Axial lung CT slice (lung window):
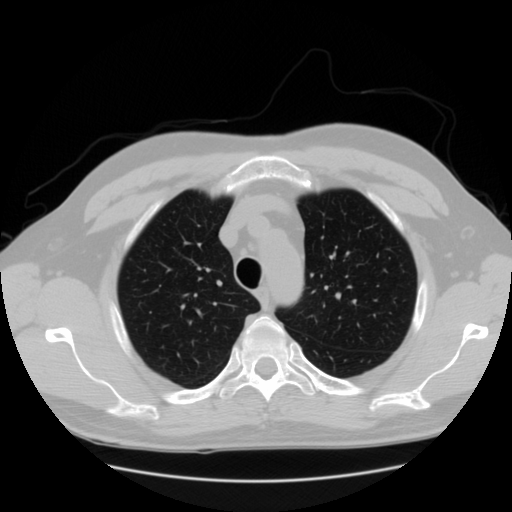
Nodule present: no